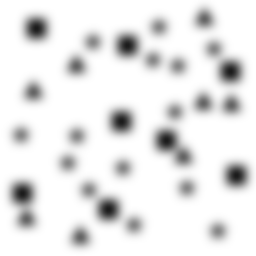
Squares: 8
Triangles: 8
Stars: 14
Total shapes: 30